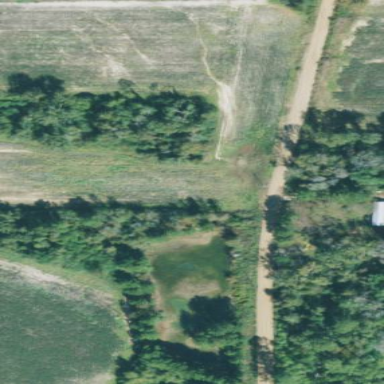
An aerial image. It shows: Pond with natural water.